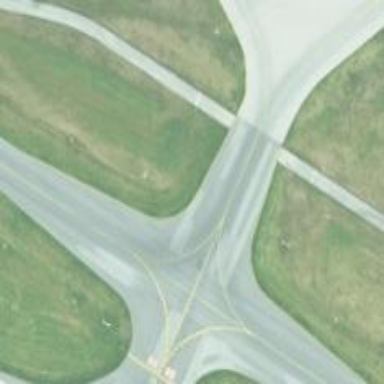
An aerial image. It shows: Image of taxiway at airport.